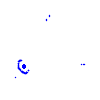
Particle: kaon